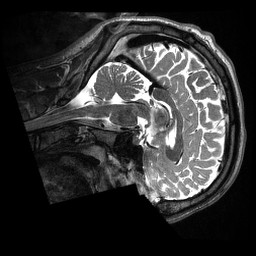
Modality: T2w
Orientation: sagittal
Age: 23
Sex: male